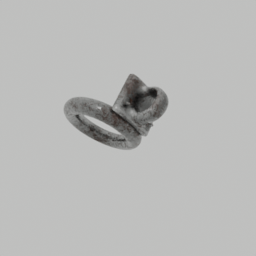
Label: mechanical